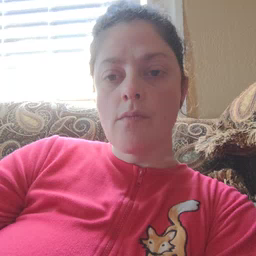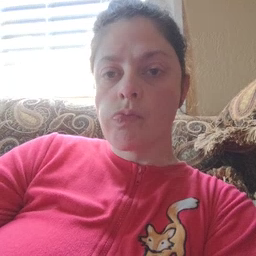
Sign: dry